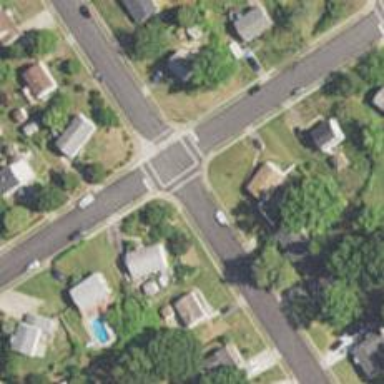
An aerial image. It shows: Road with stop sign.